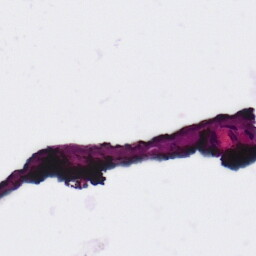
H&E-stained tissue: Ovarian